Interaction volume radius: 5 \u00c5
Interaction volume height: 25 \u00c5
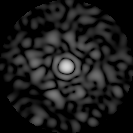
Disorder parameter: 0.8192